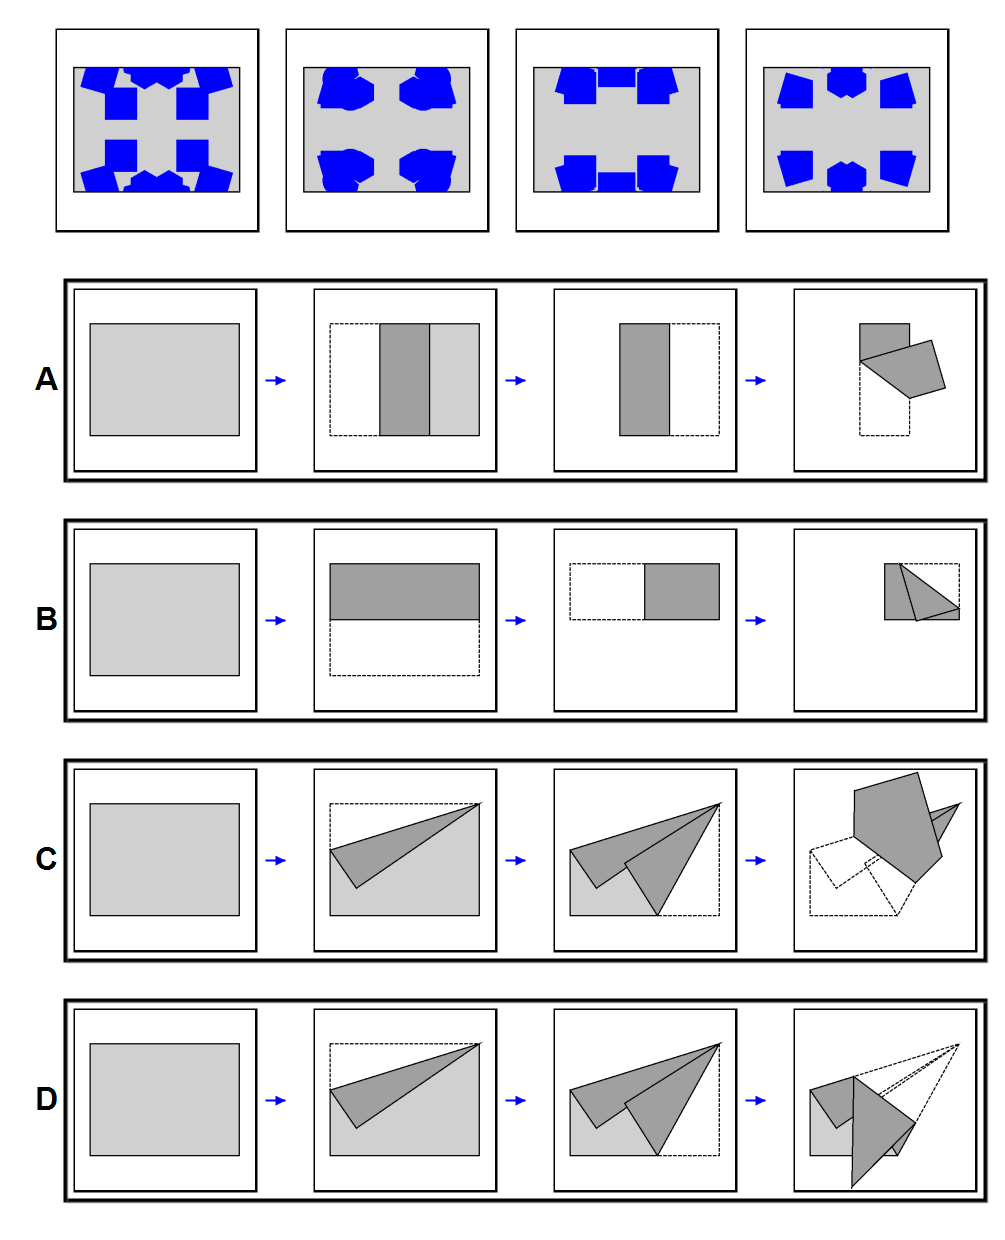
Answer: B